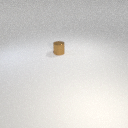
small brown metal cylinder